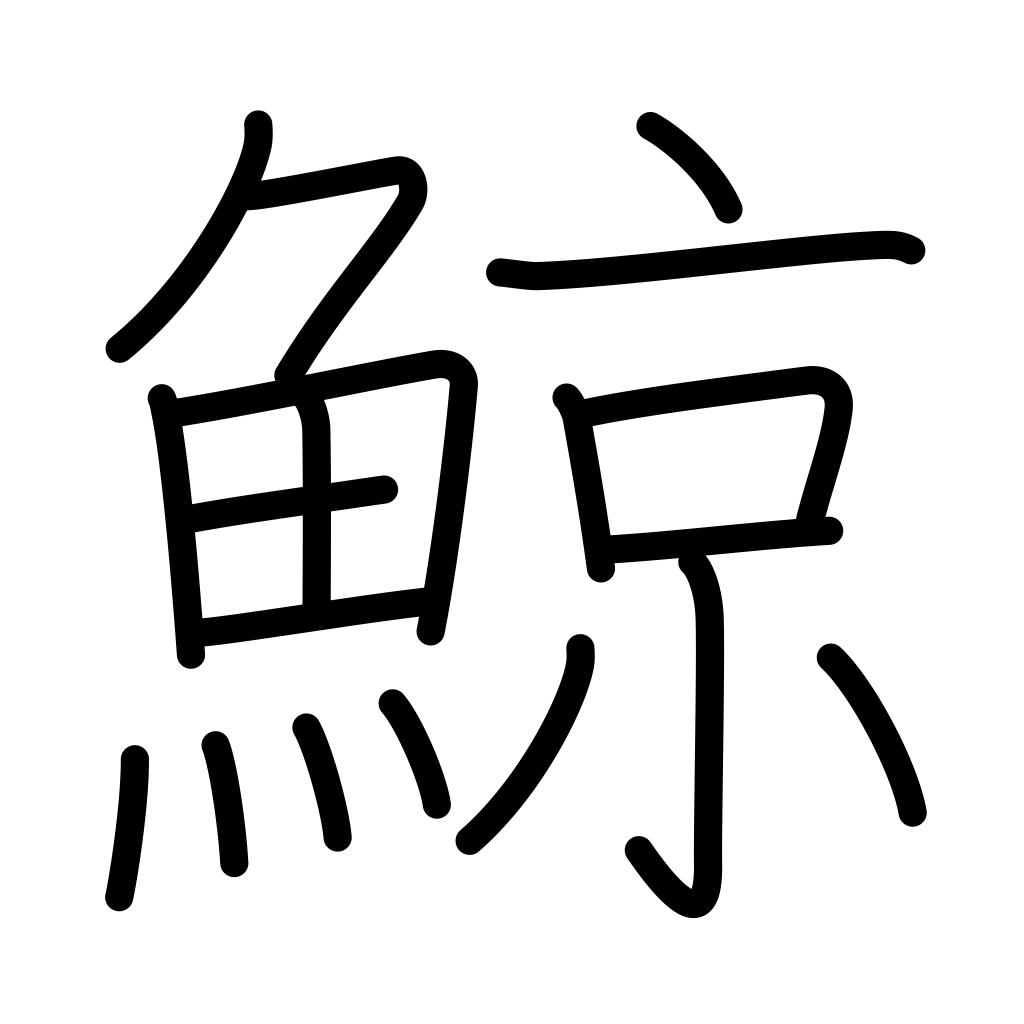
Meaning: whale